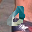
Label: 0